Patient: sex F, age 59
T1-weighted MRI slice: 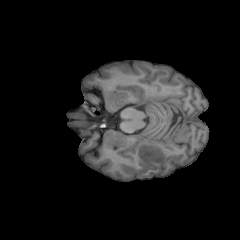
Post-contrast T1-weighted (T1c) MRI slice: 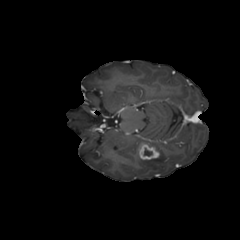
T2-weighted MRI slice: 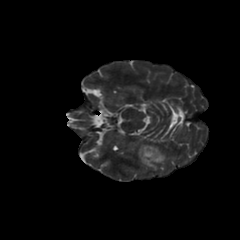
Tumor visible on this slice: yes
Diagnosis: Glioblastoma, IDH-wildtype
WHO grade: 4